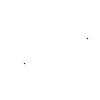
Particle: pion